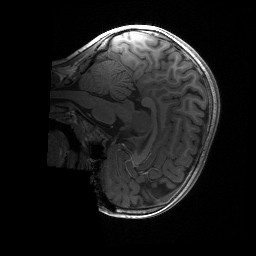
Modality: T1w
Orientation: sagittal
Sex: male
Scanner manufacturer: siemens
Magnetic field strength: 3 T
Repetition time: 1.9 s
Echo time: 0.00243 s